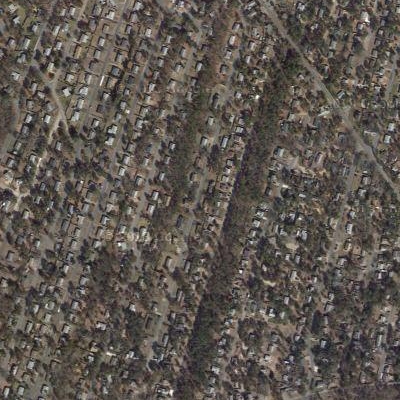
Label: fResident